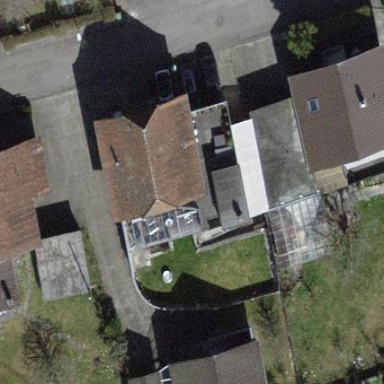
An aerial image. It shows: Building with tile roof.